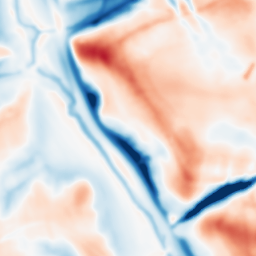
Category: multiscale
Decomposition family: dog_multiscale
Decomposition parameters: sigma_ratio: 1.4
n_scales: 6
base_sigma: 2
Upsampling method: regularized
Upsampling parameters: scale: 4
lambda_reg: 0.001
Upsampling scale: 4